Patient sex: M
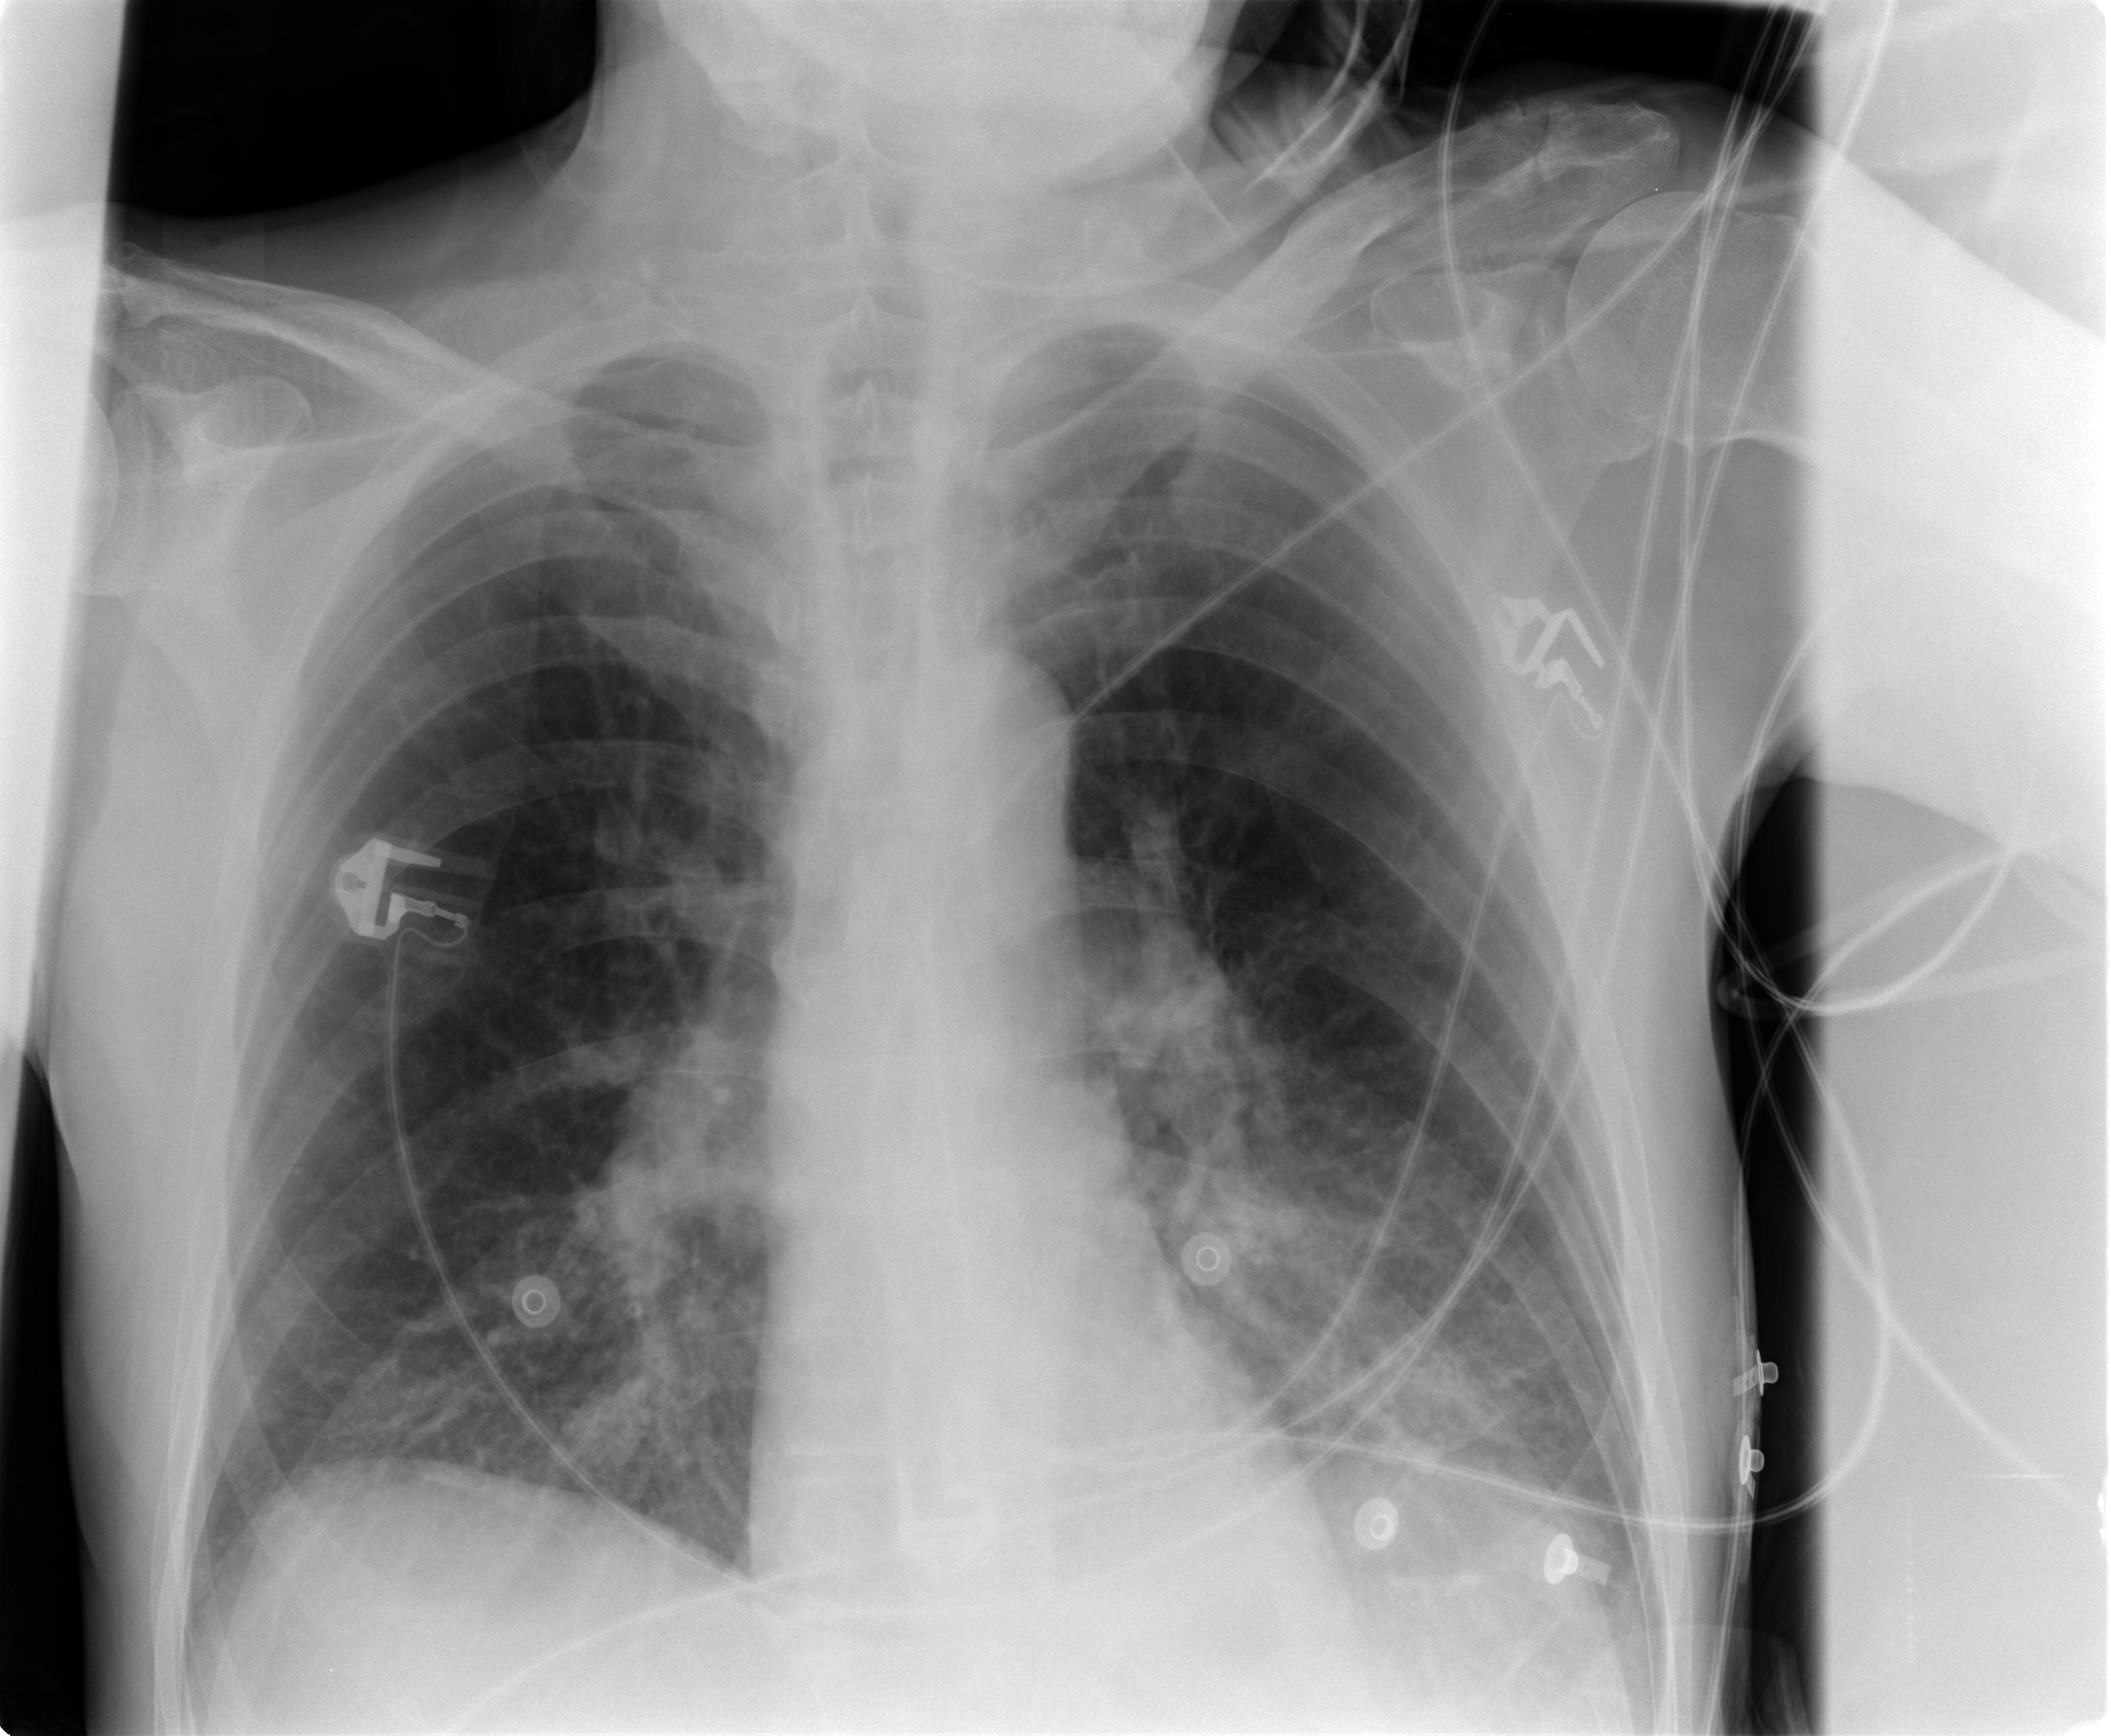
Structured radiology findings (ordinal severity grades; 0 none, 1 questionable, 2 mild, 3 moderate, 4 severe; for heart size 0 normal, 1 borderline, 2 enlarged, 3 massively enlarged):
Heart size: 0
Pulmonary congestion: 0
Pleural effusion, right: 0
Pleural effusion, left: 0
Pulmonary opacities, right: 2
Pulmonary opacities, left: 3
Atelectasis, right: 0
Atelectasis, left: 0